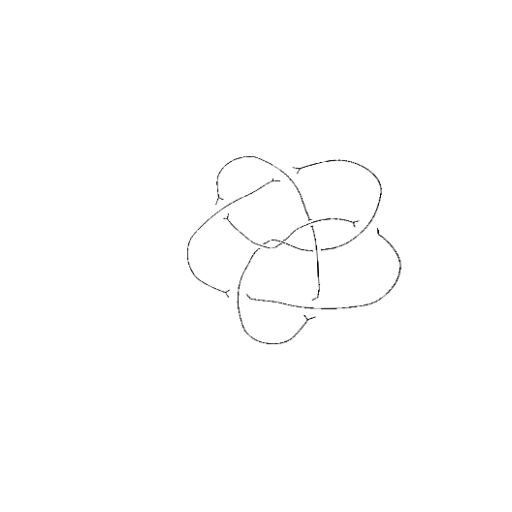
Crossing number: 9